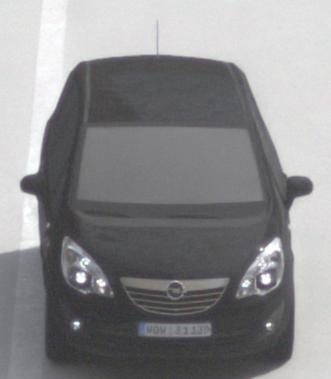
Make: Opel
Model: Meriva 1.4
Detailed model: Meriva (B)
Model produced from: 2010/05
Model produced until: 2013/11
Doors: 5
Color: black
Road condition: dry road
Daytime: morning or afternoon
Contrast: low contrast